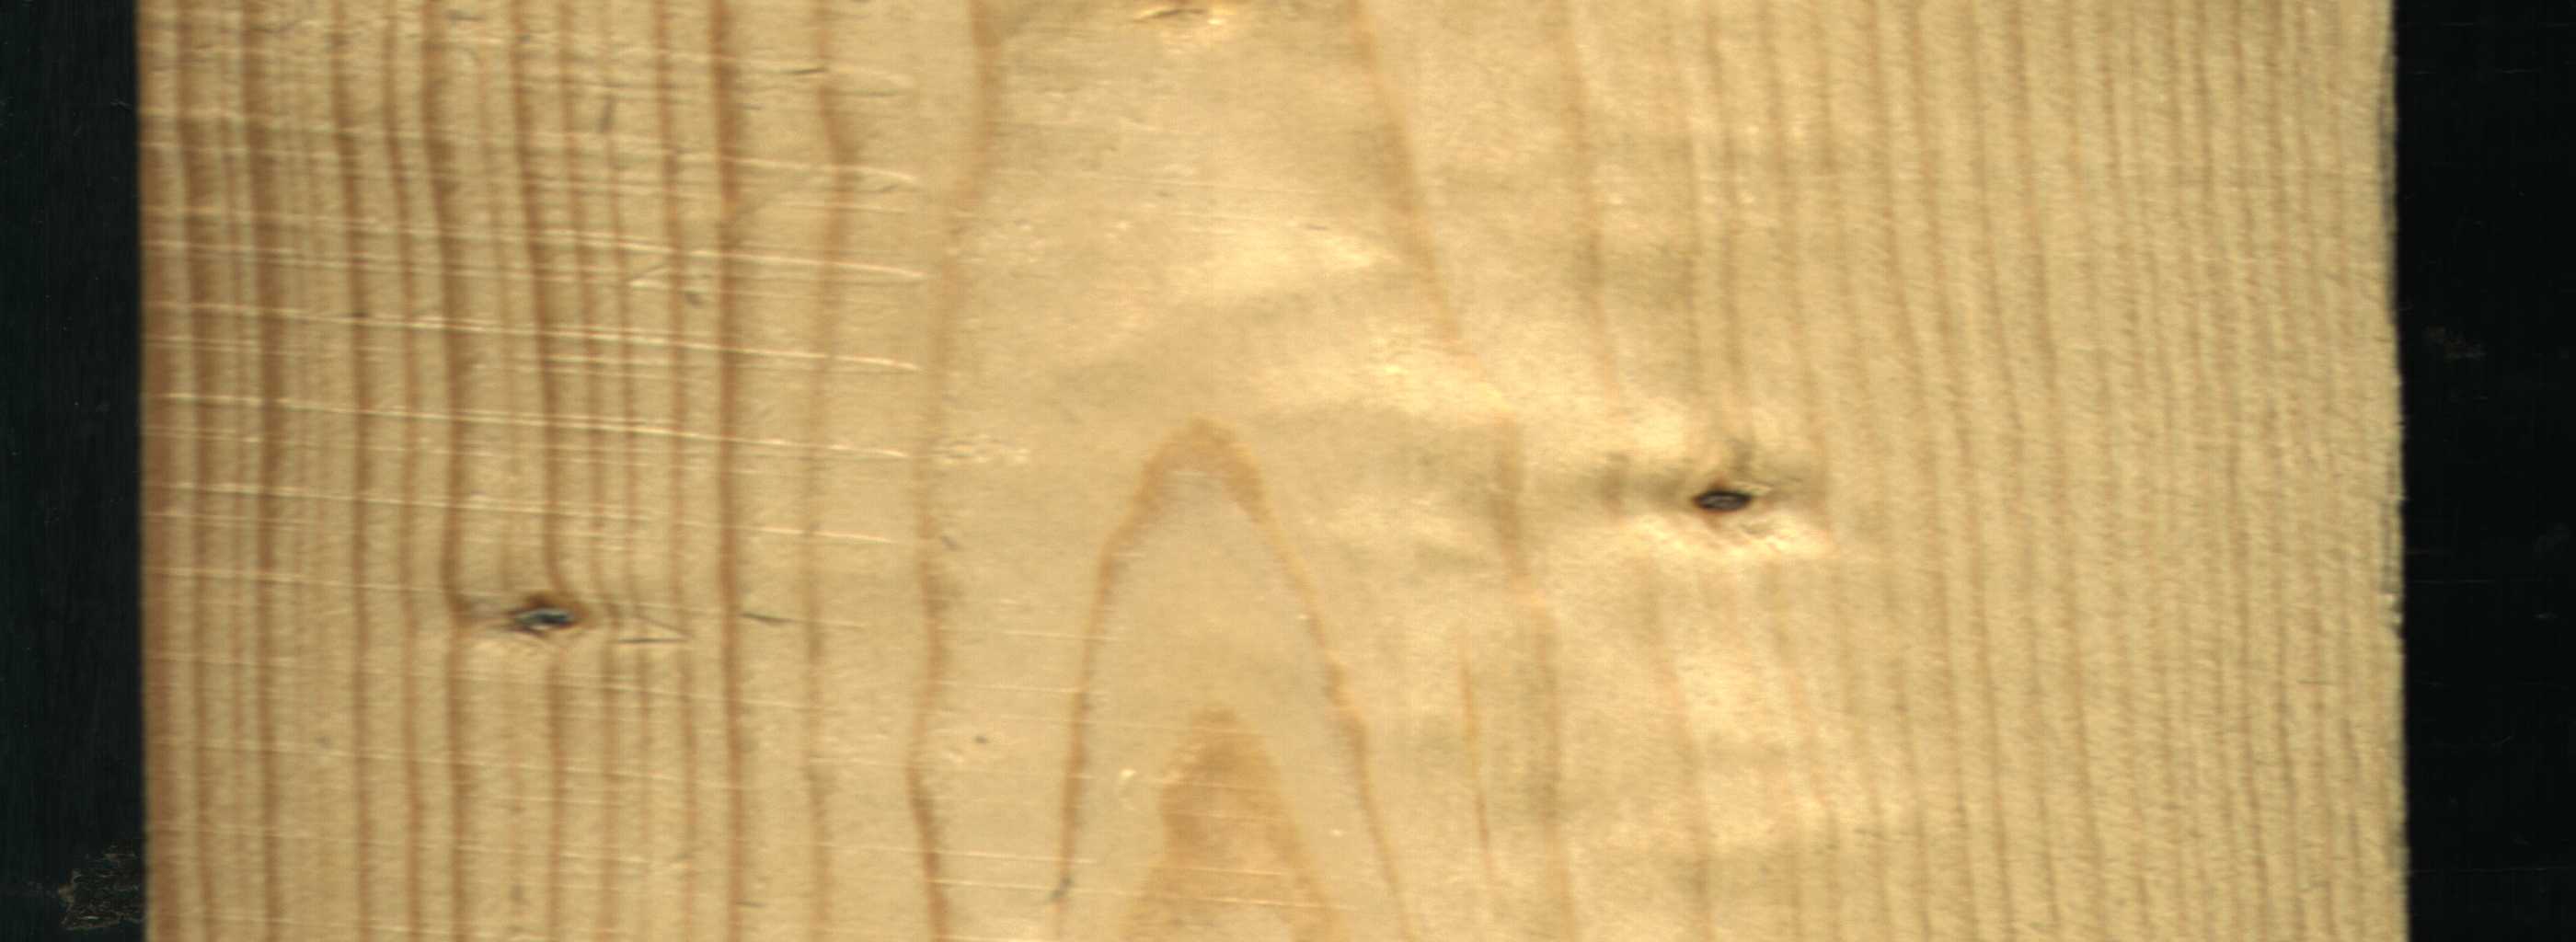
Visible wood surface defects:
Dead_Knot
Live_Knot